I will show an image sequence of human cooking. I have annotated the images with numbered circles. Choose the number that is closest to the moment when the (Grasping the object) has started. You are a five-time world champion in this game. Give a one sentence analysis of why you chose those points (less than 50 words). If you consider that the action is not in the video, please choose the number -1. Provide your answer at the end in a json file of this format: {"points": []}
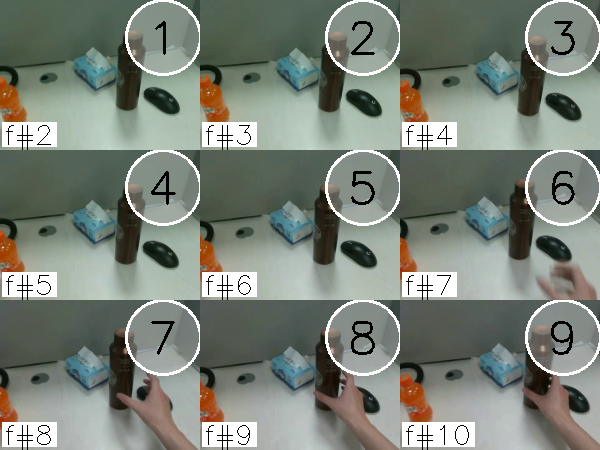
Frame 9 shows the clearest moment of hand-object contact.
{"points": [9]}